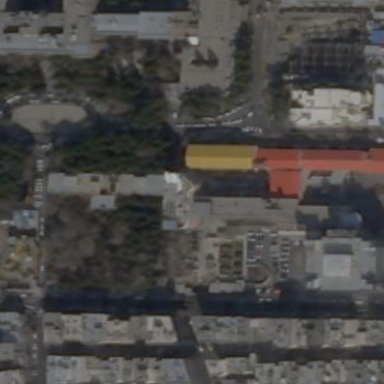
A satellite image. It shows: Healthcare facility identified as hospital.